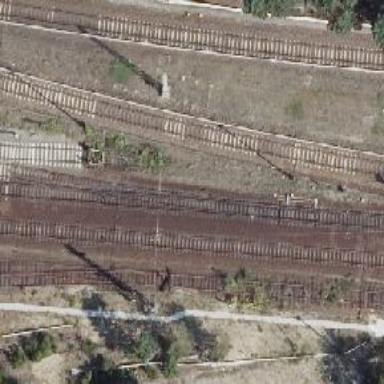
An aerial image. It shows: Milestone along the railway with catenary mast.